Question: According to the official MySQL manual the collation used defines the order of records when sorting alphabetically:
<URL>
However: I have a PHP script (UTF-8) and I save some foreign characters in my MySQL database it's saved all weird (first row). This is when the collation I choose is . When I change the collation to all is good (second row).

When saving this data everything is the same except for the collation.
So how about that "collation is used solely for sorting records"?
How someone can clarify this for me :-) Thanks in advance!
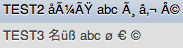
Answer: It appears that the charset of your connection is not set right, therefore the conversion from the programming language charset to the database is not correct.
You should set the charset in your connection, then both will workfine.
as pointed out in the comments a little explanation on how things work.
when you have not set the character set in your connections, the server assumes it to be the same as the collocation of the database. when data is recieved in a another encoding, the data is written nevertheless. just with wrong or other characters than they have been in the encoding of the data from the script.
as long as nothing changes, the script gets back the same data as it has written and everything appears to be fine.
however when either the connection encoding or the database encoding is changed at this point, the already stored data gets converted to the new encoding. the problem here is that the source data is not in the encoding that is assumend when converting.
all encodings share the ascii set with the same bits, thats why ascii charactes dont mess up. only special charaters do.
so you have to set your conneciton encoding in order to dont produce the mess that you are already in.
now what can you do about the data you already have?
you can make a dump of your database using mysqldump and use the '--skip-set-charset' option. then you get a plaintext file. in this plane text file replace all occurences of the actual database charset with the one the data is really in (the one you had in your script when you wrote the data).
then save the file and make sure your editor does not do any conversion (i recommend vim).
then import that file and you will get a database with data in the correct encoding. then you can change the encoding however you like and as long as your conneciton charset gets set also you will be fine from now on.
also make sure that the mysql server has the charsets installed, but it should have that already.
this is only my approach, i have cleaned up a lot of messed up installations like that. most of which at some point have garbled characters in their projects (after switching server, updating or restoring a backup...).
turns out not setting the connection charset is something that is very often forgotten.